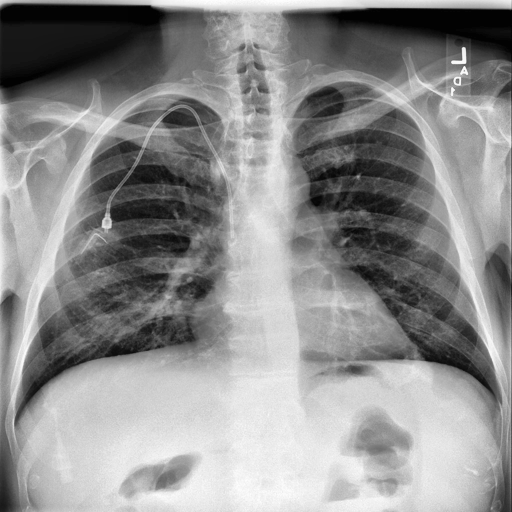
Finding: NORMAL